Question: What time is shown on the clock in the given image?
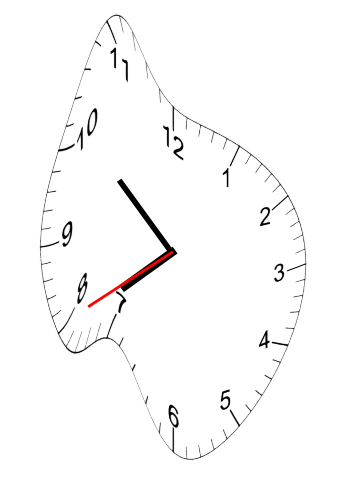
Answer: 07:51:40